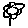
Label: flower